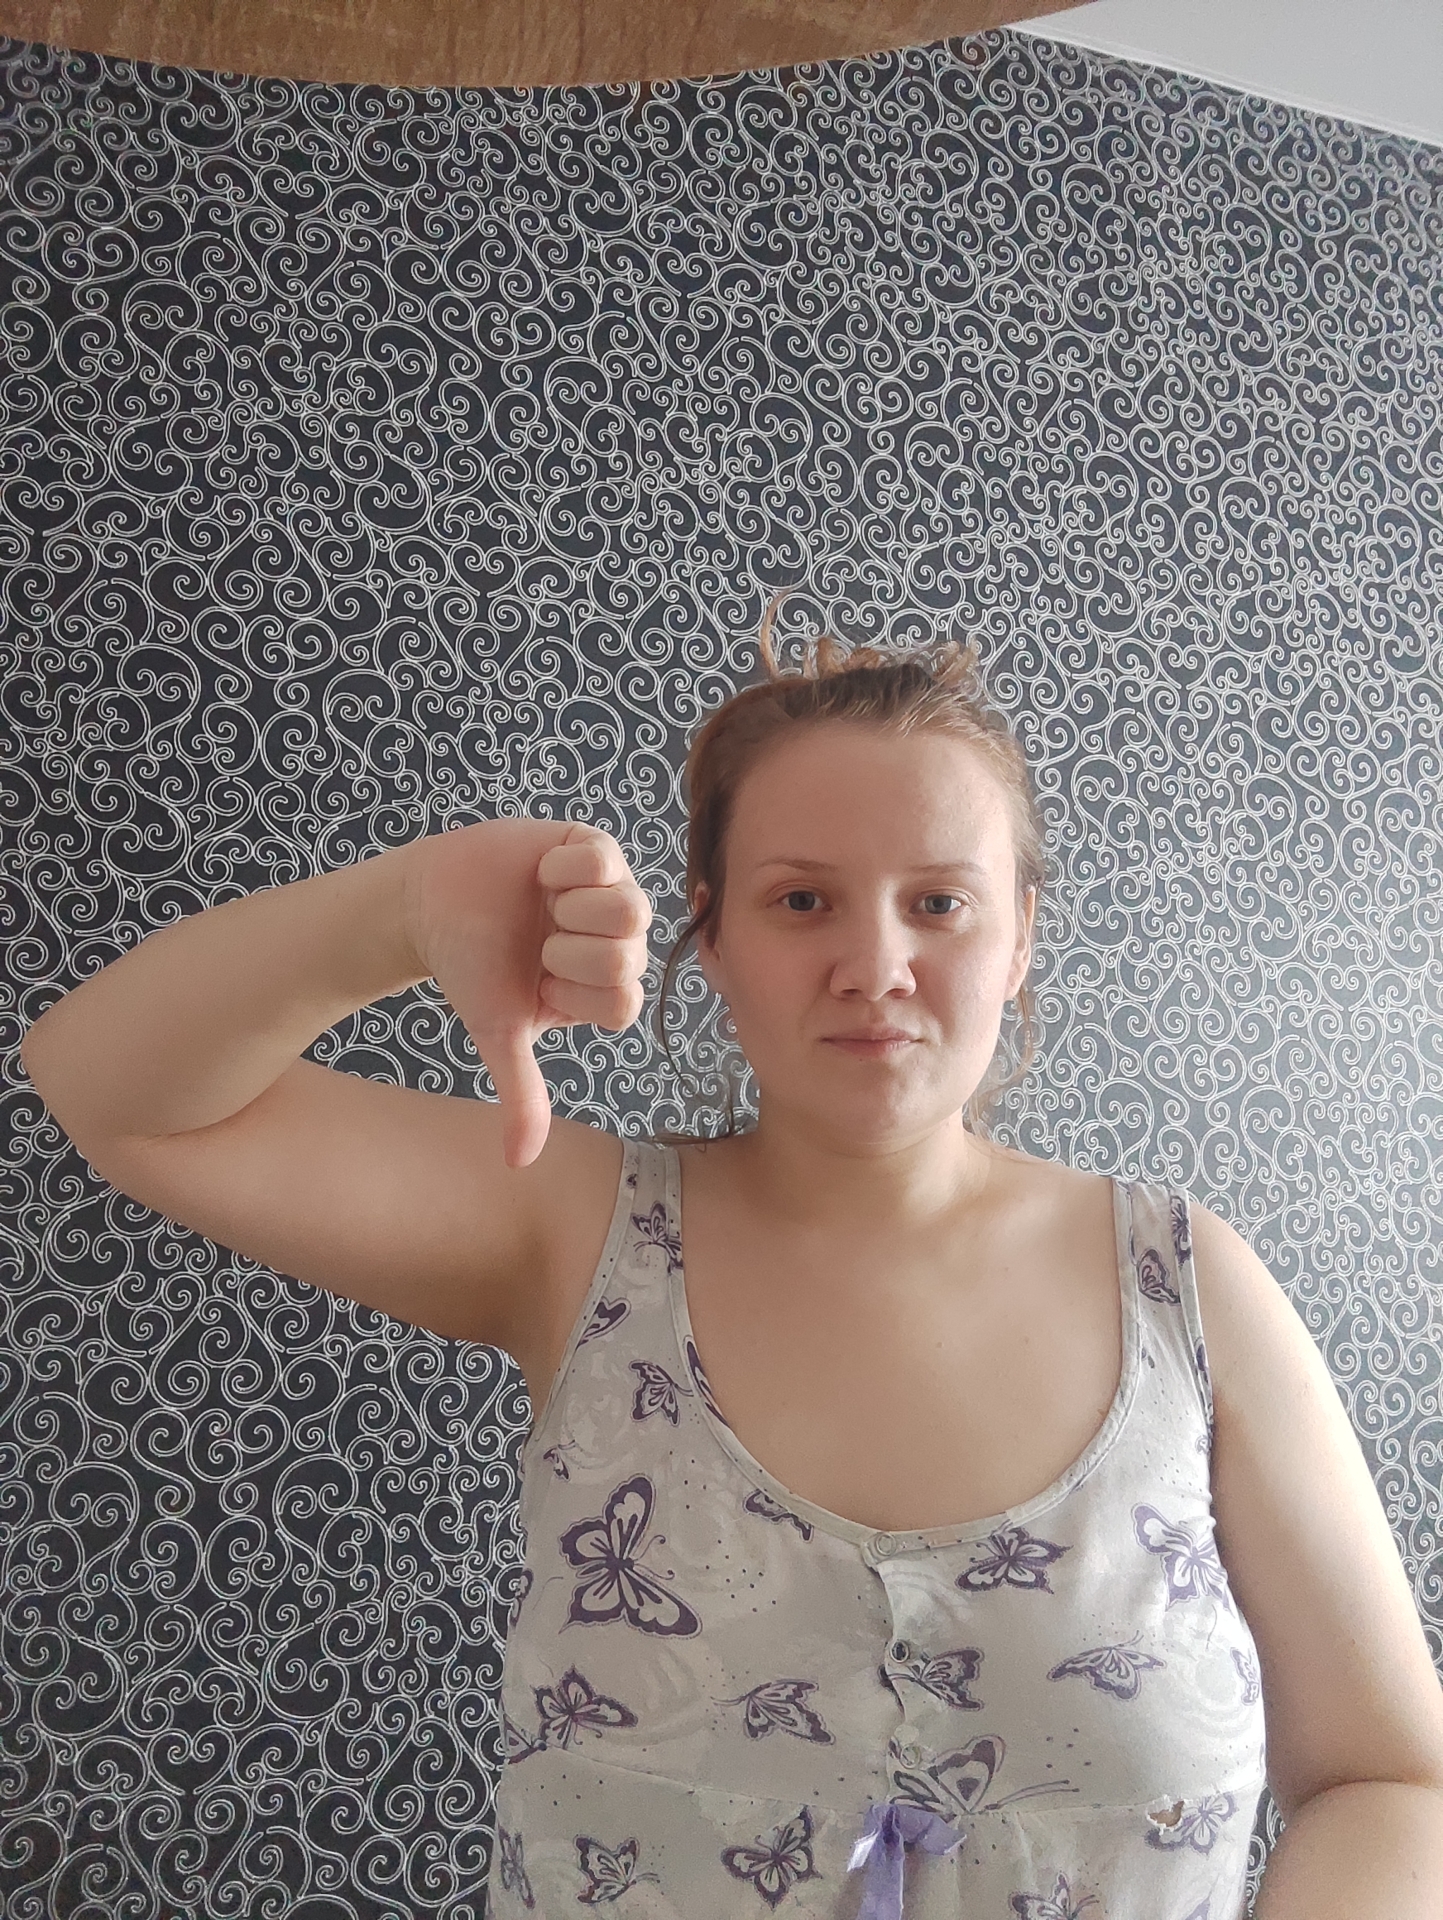
Label: clear